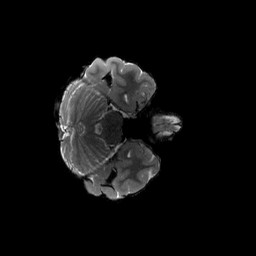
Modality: T2w
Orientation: axial
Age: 21
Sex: female
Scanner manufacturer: siemens
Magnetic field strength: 3 T
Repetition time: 3.2 s
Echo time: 0.564 s